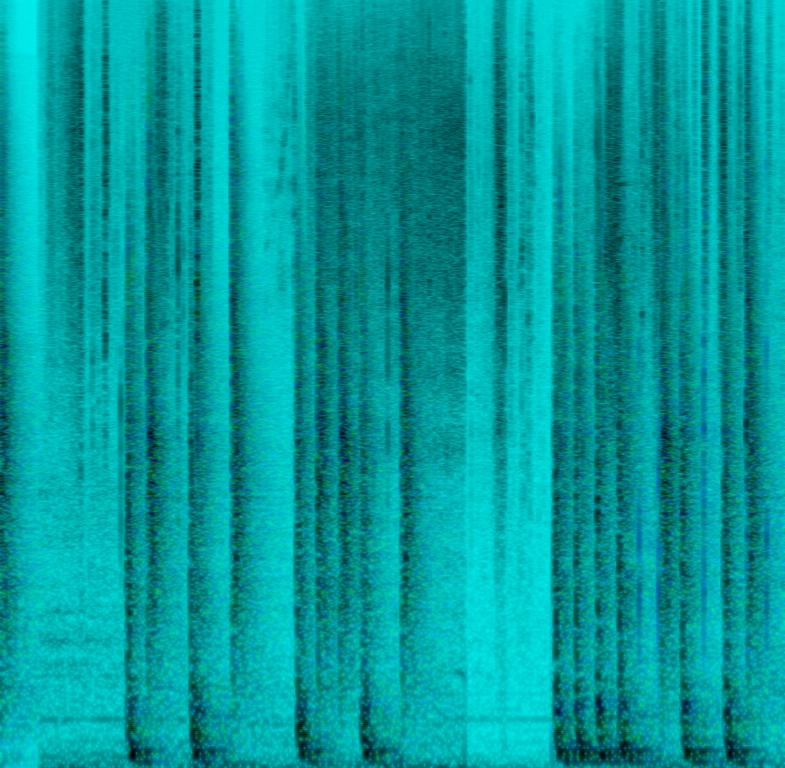
This clip features a percussion based song with no other instruments. The focus is on the kick drum and snare with minimal use of cymbals. Hand claps are played along with the snare. The percussion beat is random. Sounds of snipping are played. Crunchy sounds are played in this clip. There is the sound of sizzling in this clip.